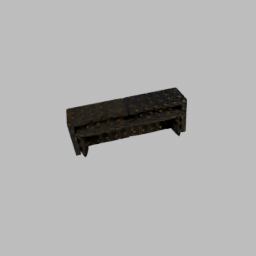
Label: furniture